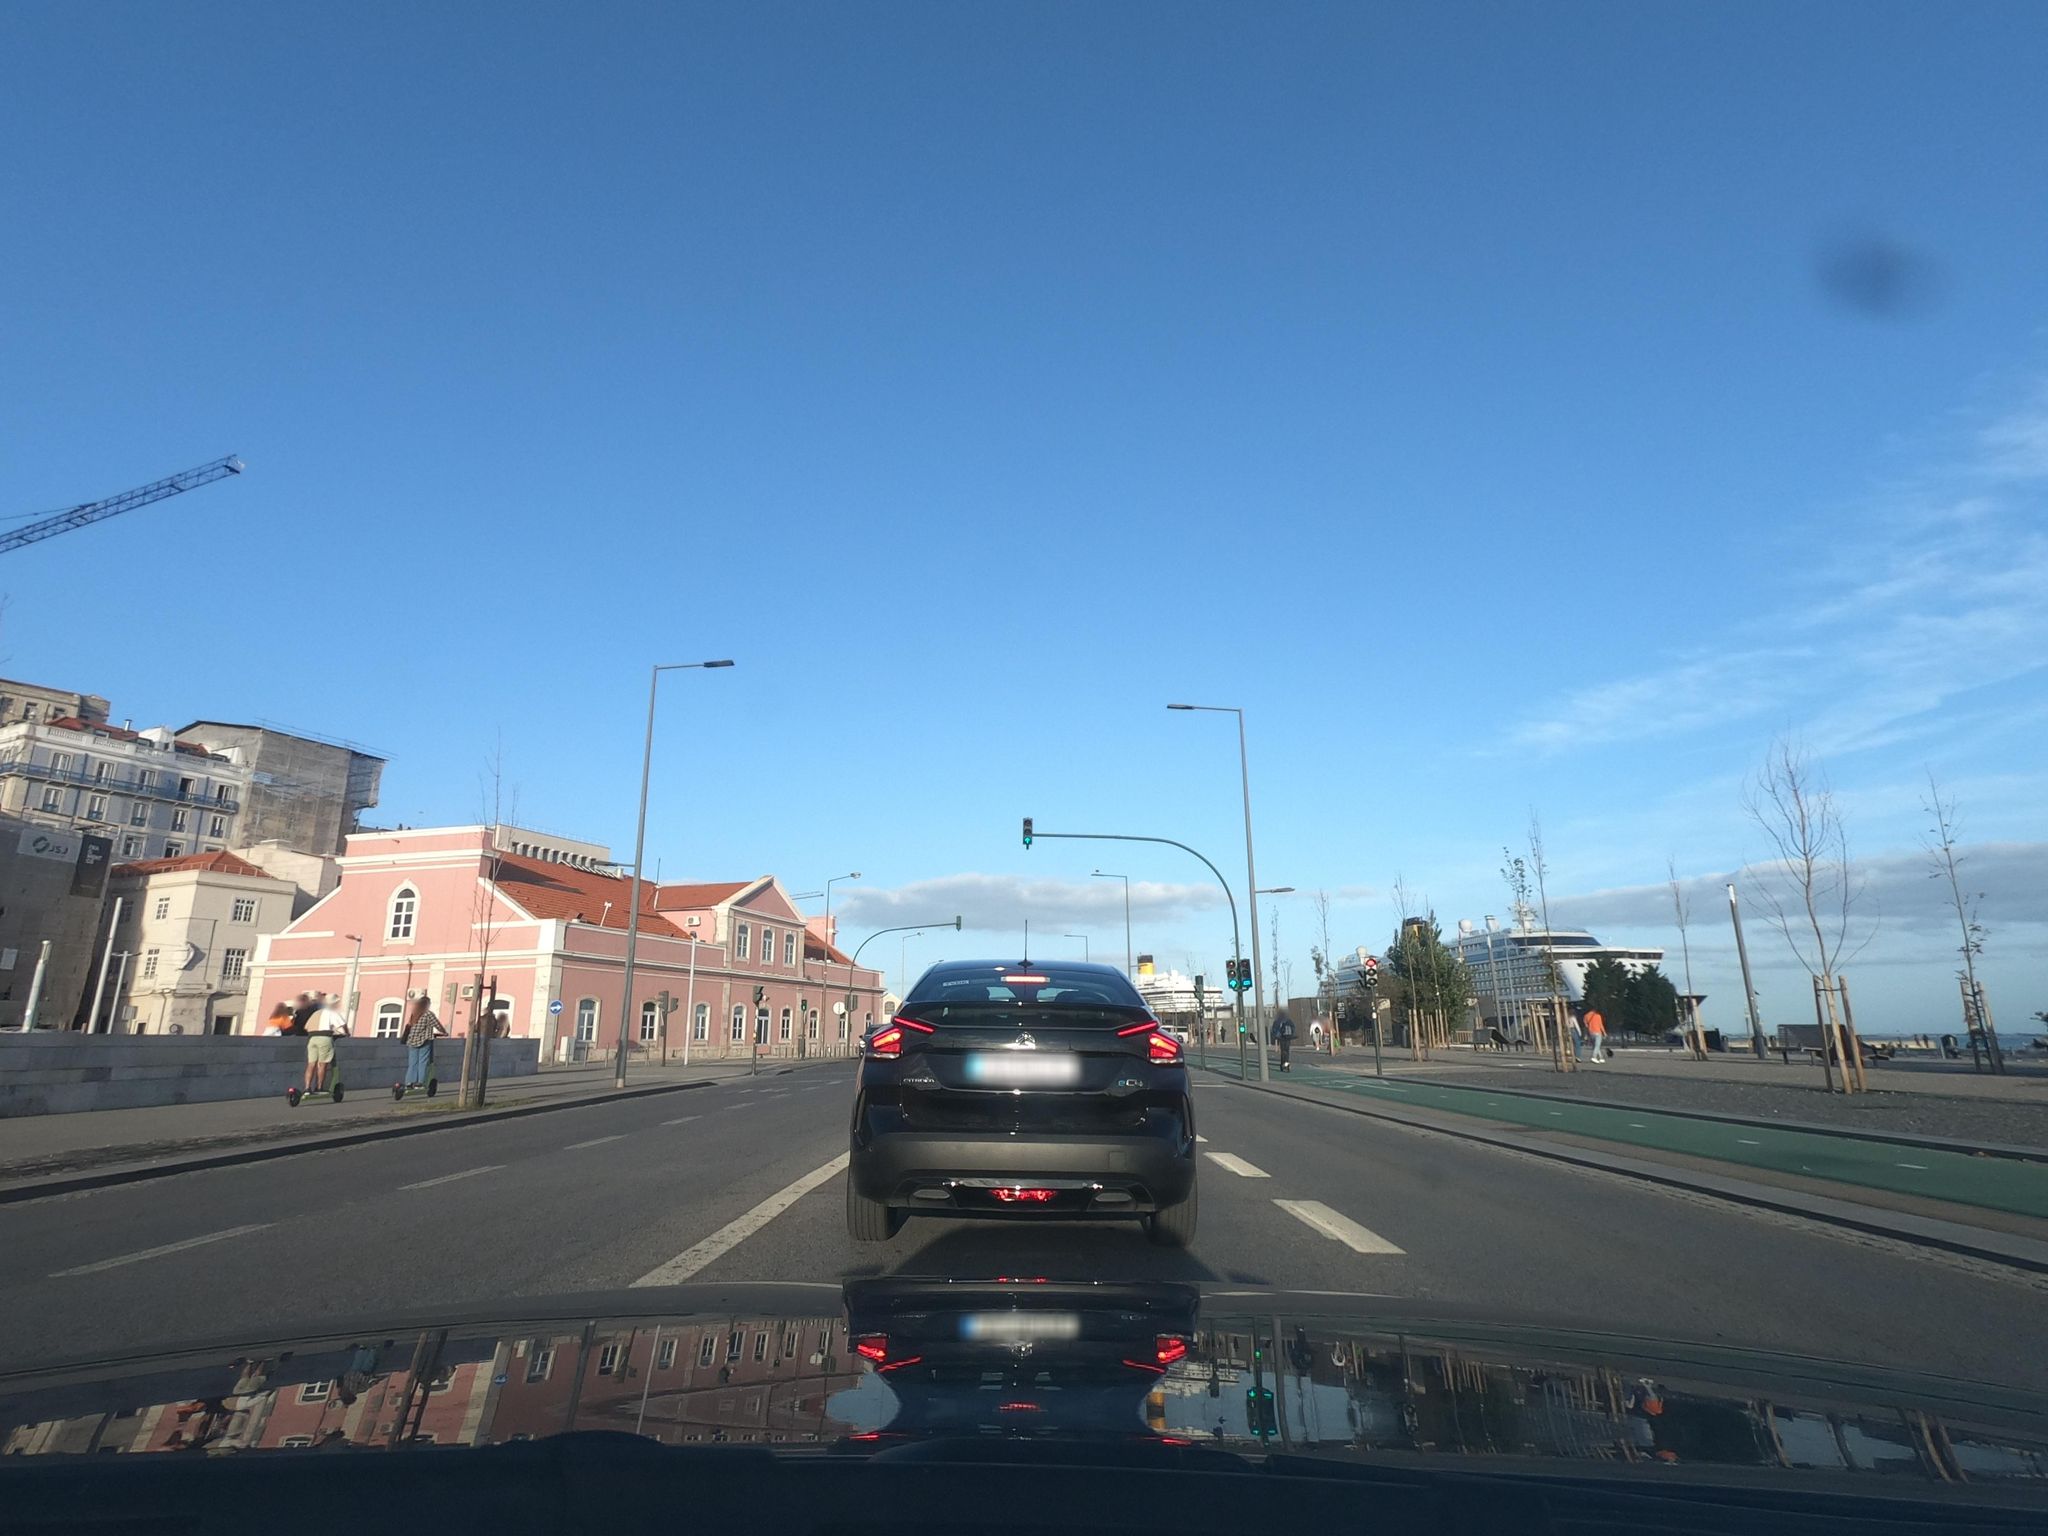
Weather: clear
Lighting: day
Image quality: good
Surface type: driving surface
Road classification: primary
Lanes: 4
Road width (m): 2.6
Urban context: urban centre
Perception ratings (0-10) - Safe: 4.77, Lively: 6.24, Beautiful: 2.07, Boring: 1.51, Depressing: 1.64, Wealthy: 6.98